Question: I used the 'DataGridView' instead of using a lot of textbox and combobox, that way I won't have to input data one by one and I could just do it in one go.
My database in access looks exactly the same as my datagrid. Same column number, same column names.
How do I transfer all the data I've put on the datagrid into my database when I click the Add button.

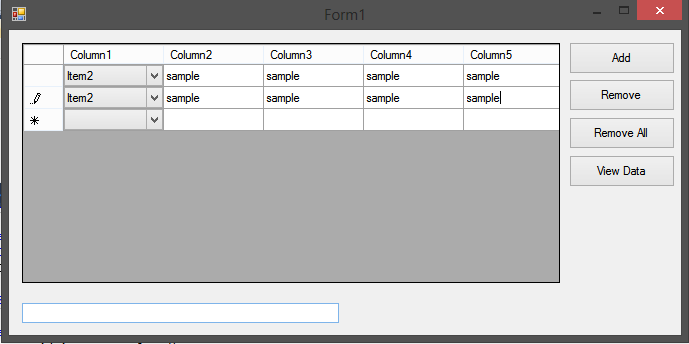
Answer: You must add a BIND to your database. This way, all changes and inputs will be realtime put into database.
See:
<URL>